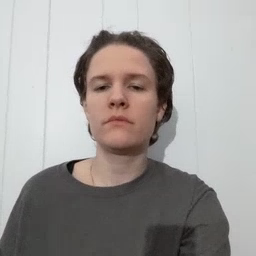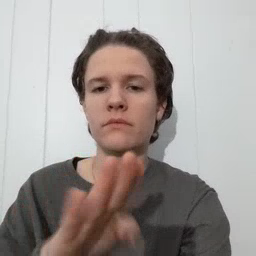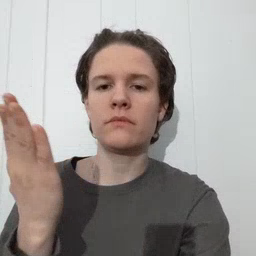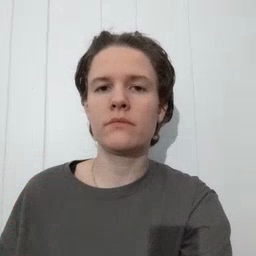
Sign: open